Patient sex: M
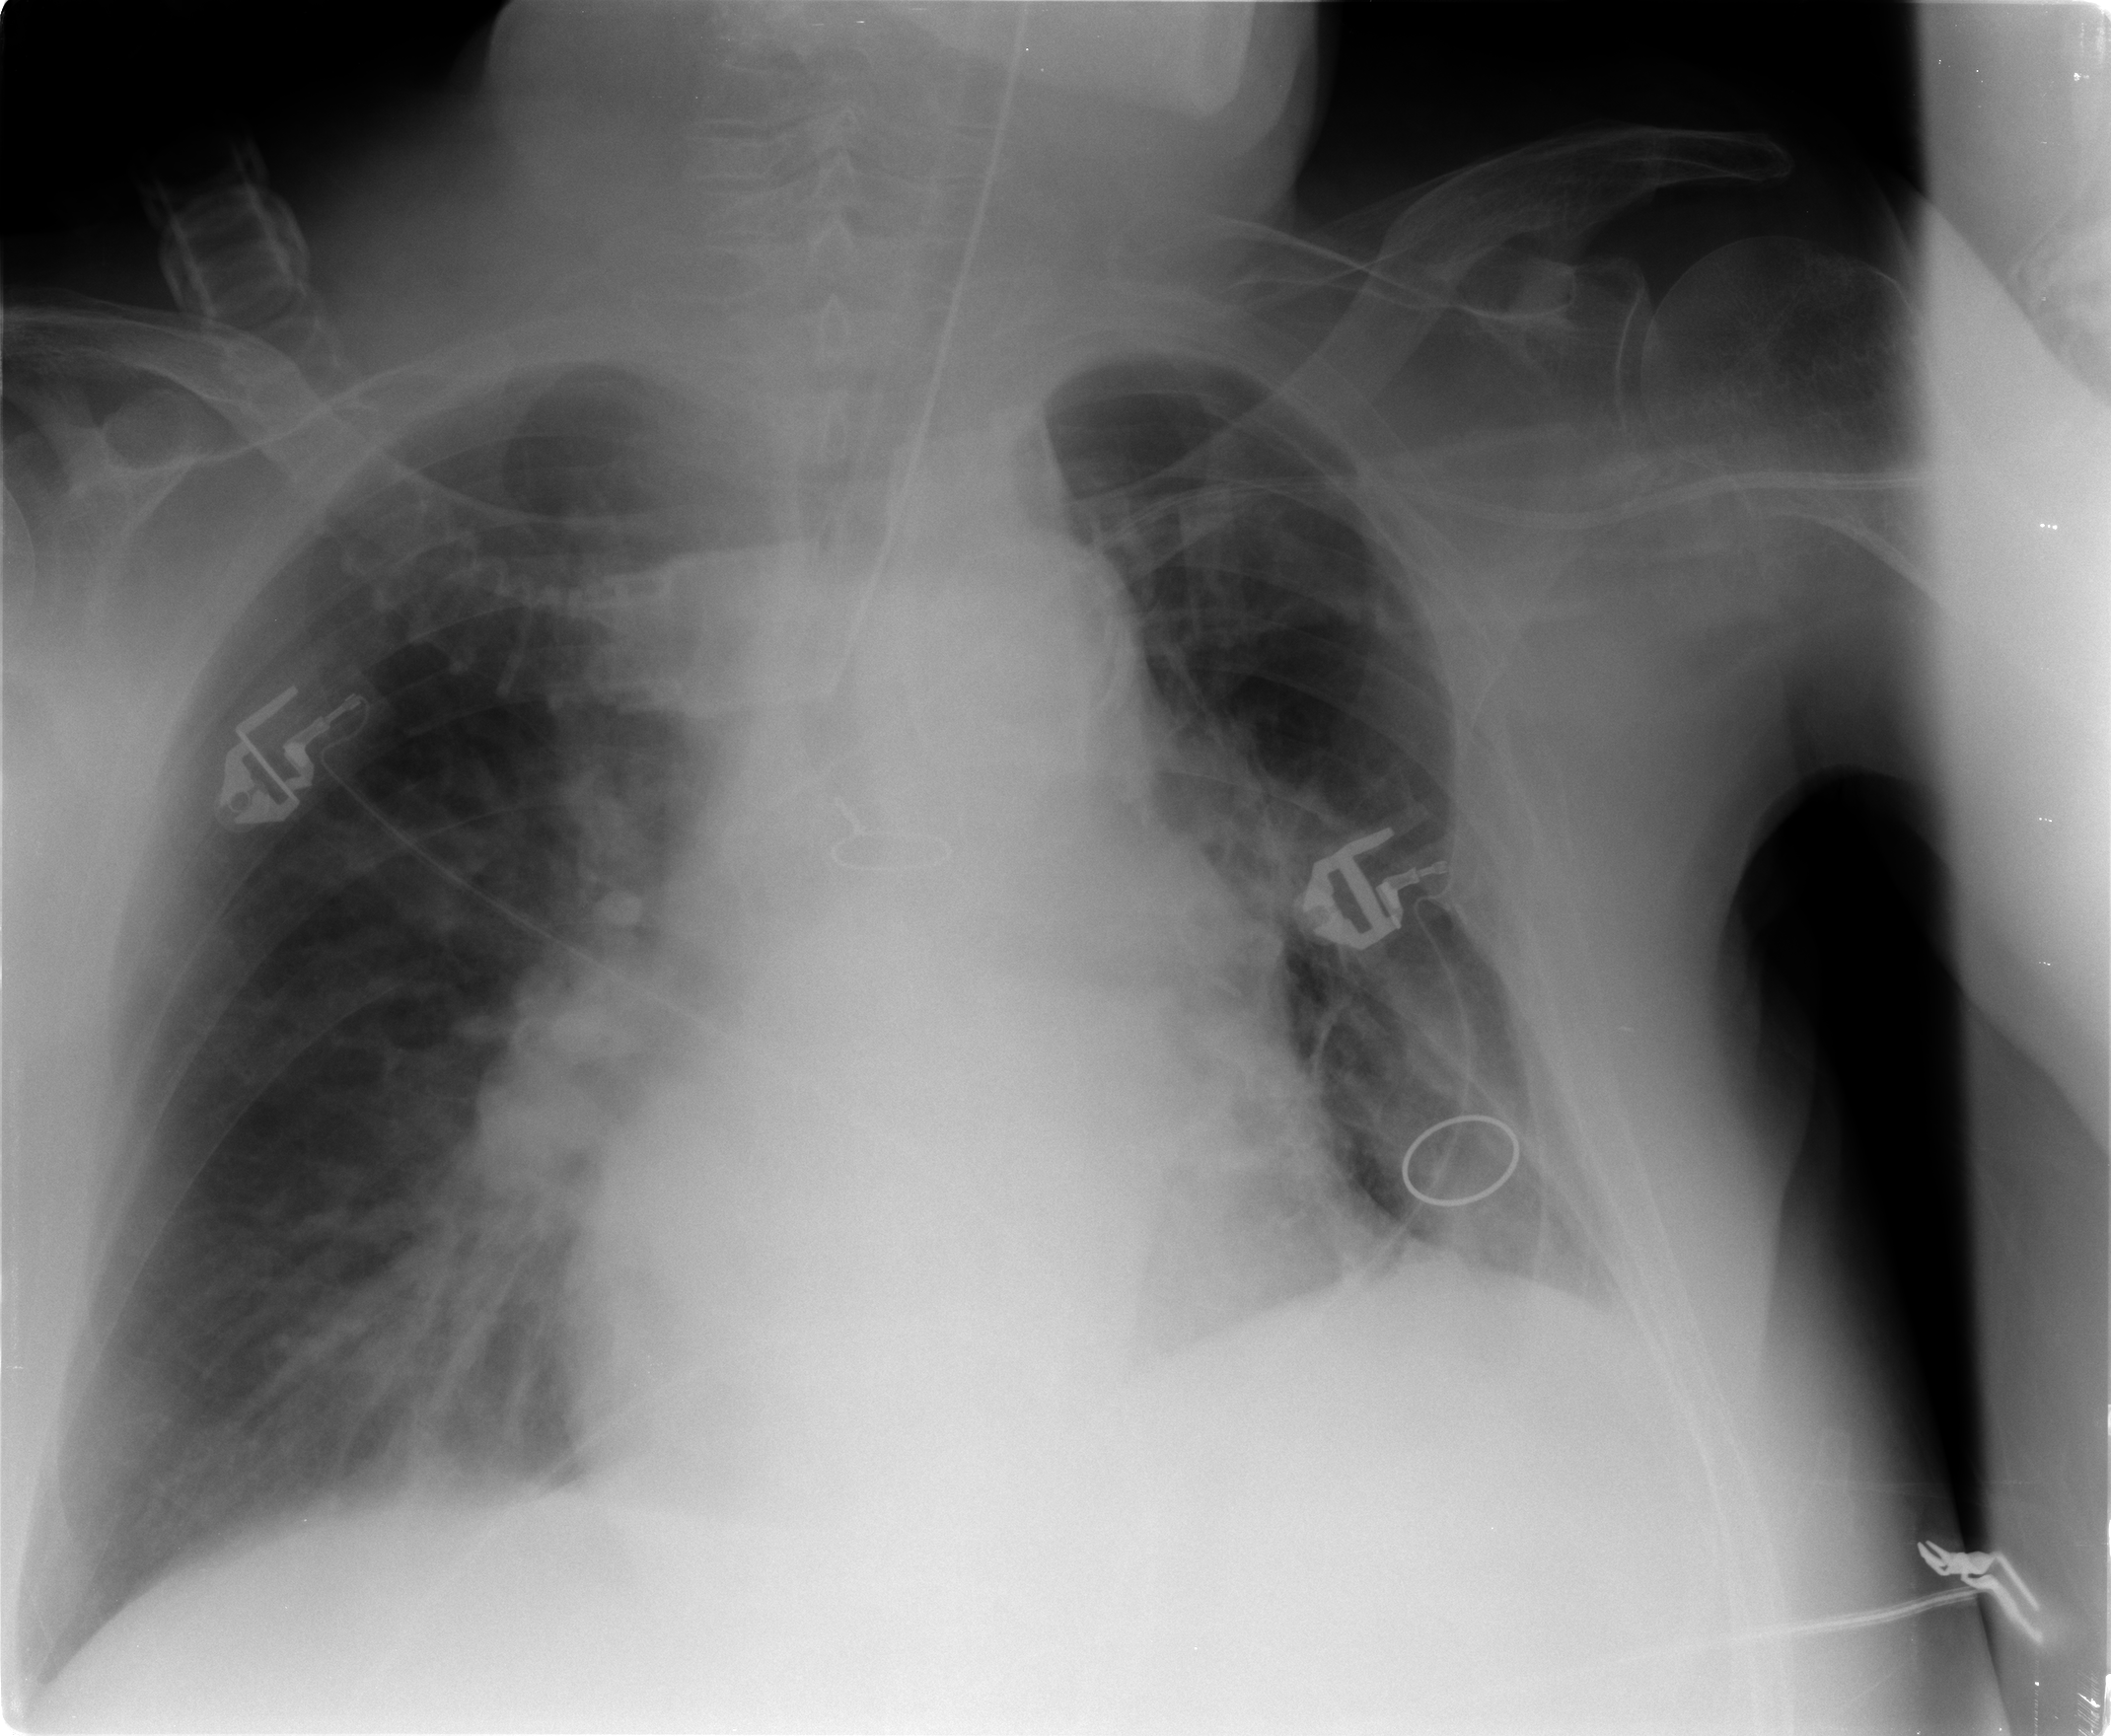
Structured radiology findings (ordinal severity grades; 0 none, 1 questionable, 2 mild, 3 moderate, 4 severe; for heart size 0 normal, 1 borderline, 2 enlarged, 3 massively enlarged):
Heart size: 2
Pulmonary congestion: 3
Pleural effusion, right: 0
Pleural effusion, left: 0
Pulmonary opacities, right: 2
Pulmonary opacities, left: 0
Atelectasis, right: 3
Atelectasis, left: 2